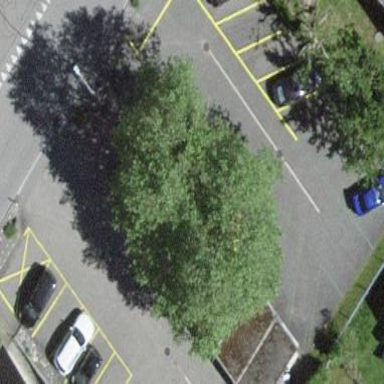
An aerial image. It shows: Garage.